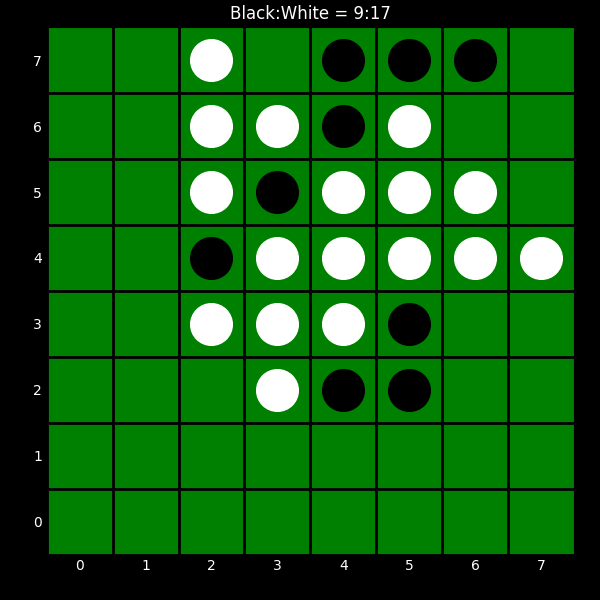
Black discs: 9
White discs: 17